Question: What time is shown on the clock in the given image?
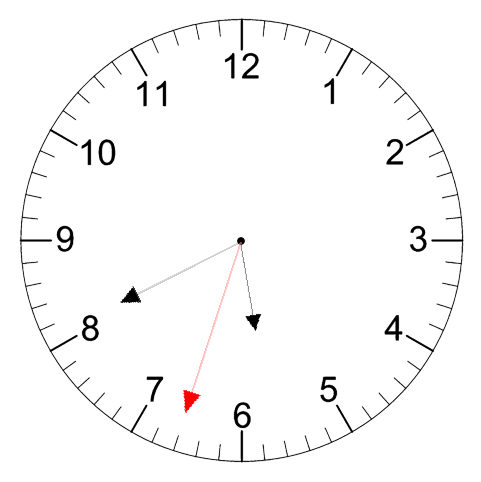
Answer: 05:40:33